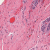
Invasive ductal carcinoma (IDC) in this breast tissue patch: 0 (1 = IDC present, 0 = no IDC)